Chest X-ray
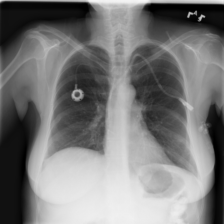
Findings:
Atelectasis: negative
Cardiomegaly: negative
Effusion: negative
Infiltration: negative
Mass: negative
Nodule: negative
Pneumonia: negative
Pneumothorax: negative
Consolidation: negative
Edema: negative
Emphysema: negative
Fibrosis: negative
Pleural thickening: negative
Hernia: negative